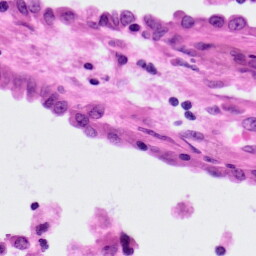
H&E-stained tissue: Lung